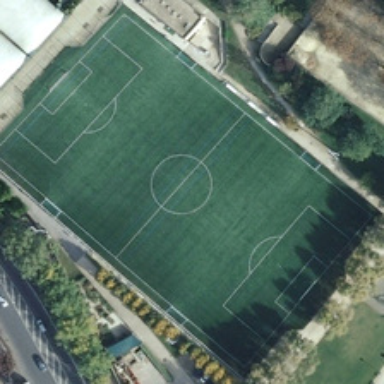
Some green trees are around a football field near a road .